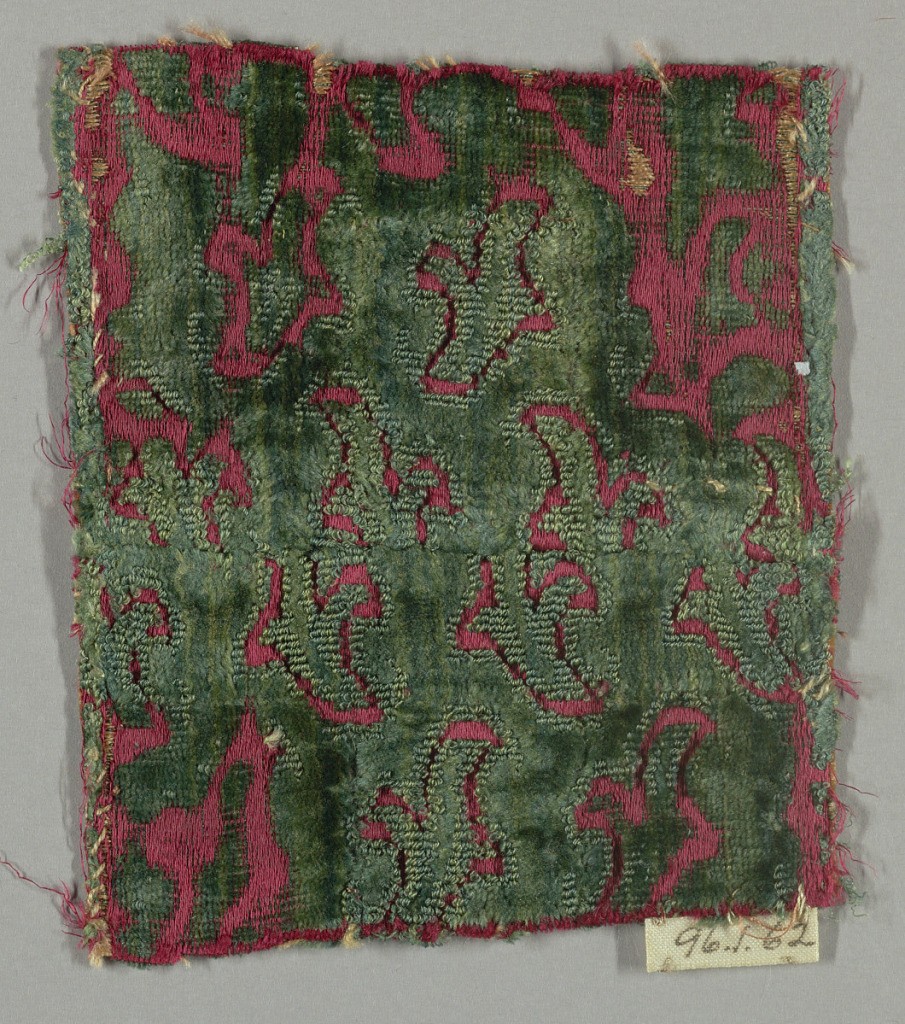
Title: Fragment
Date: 17th century
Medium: silk Technique: raised cut and uncut pile in a 4&1 satin foundation (velvet)
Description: Green scrolling shapes in cut and uncut pile on a red satin background.